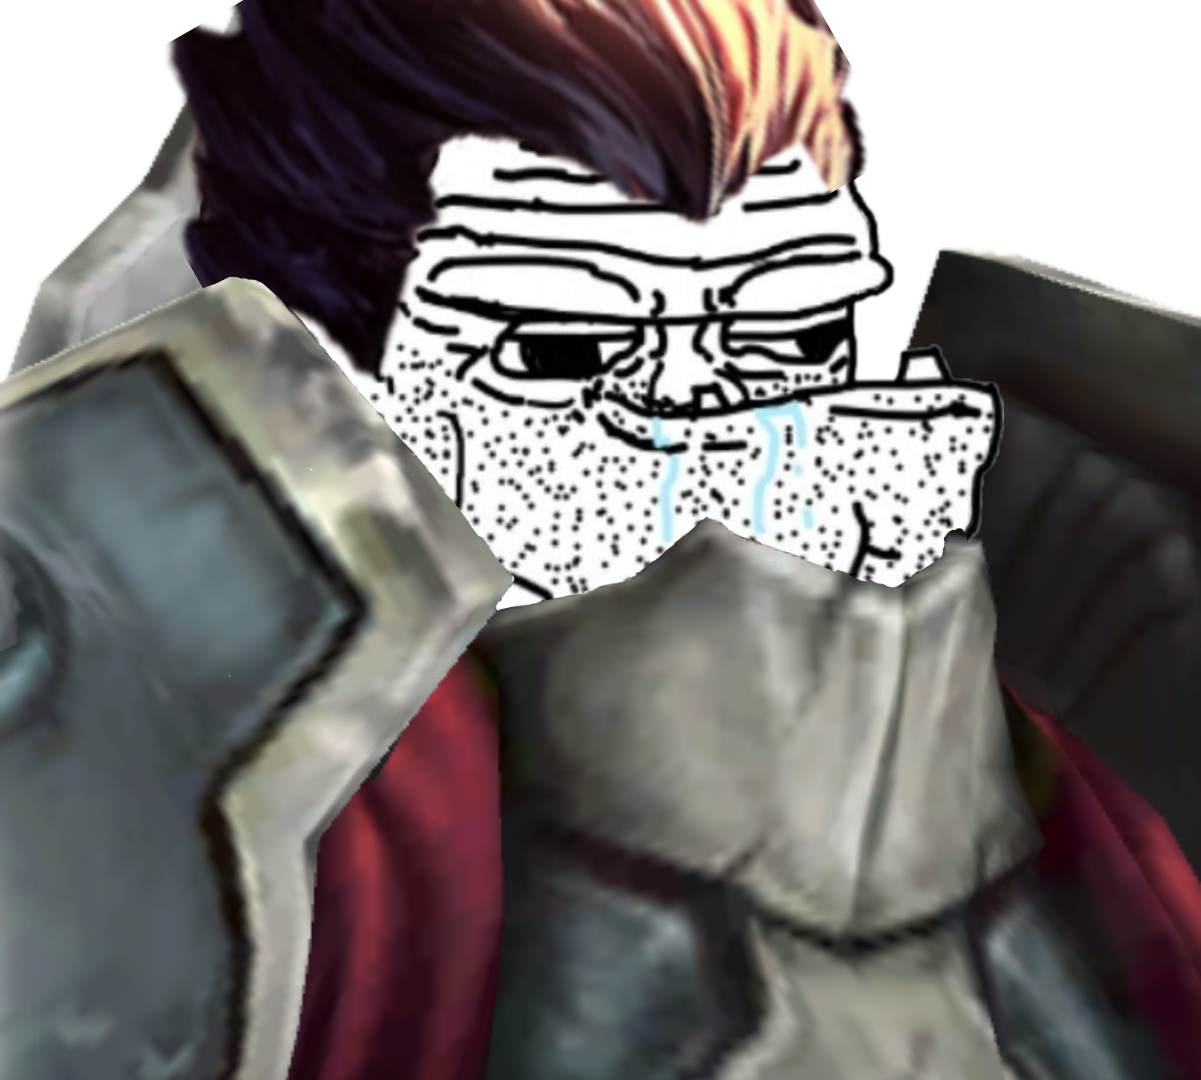
Label: 5_Brainlet